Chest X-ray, PA view. Patient: 68 years old, sex M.
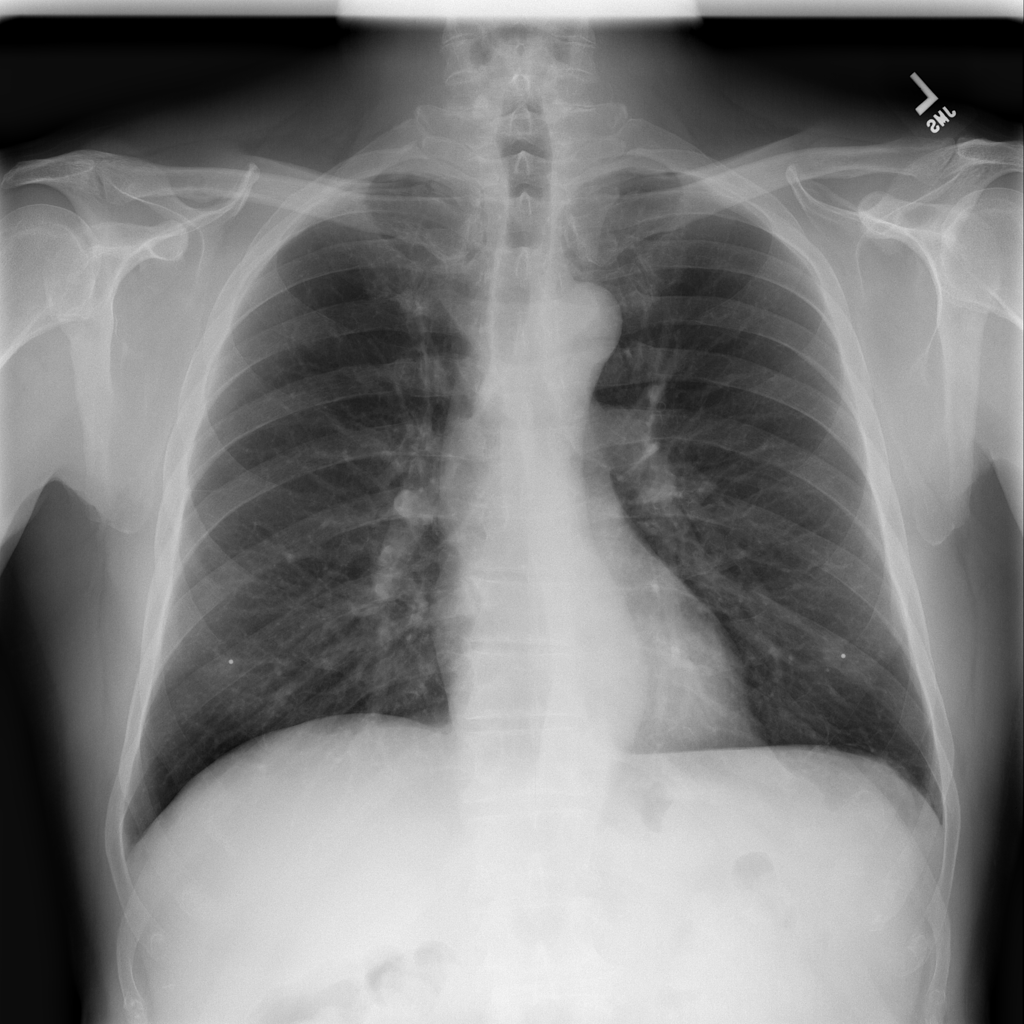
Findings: No Finding